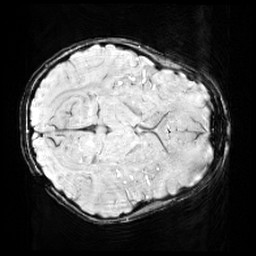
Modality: SWI
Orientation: axial
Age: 10
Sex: female
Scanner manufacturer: siemens
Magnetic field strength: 3 T
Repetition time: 0.027 s
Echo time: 0.02 s